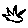
Label: star